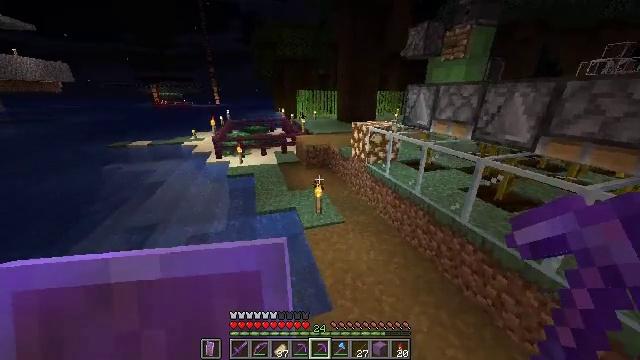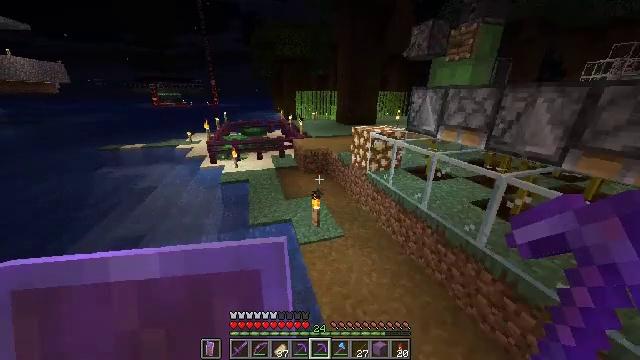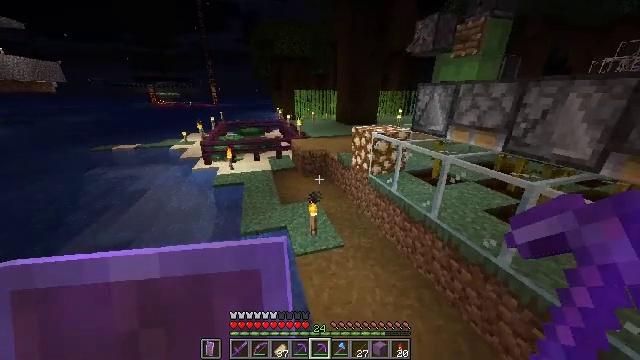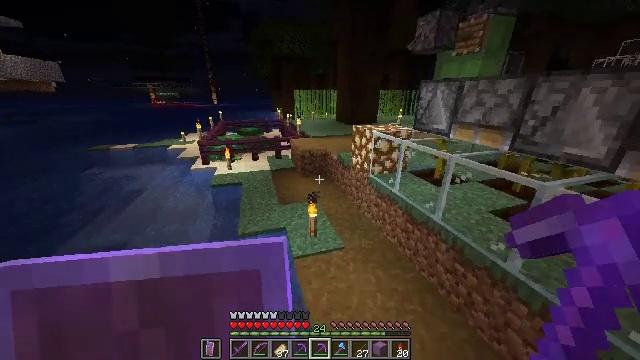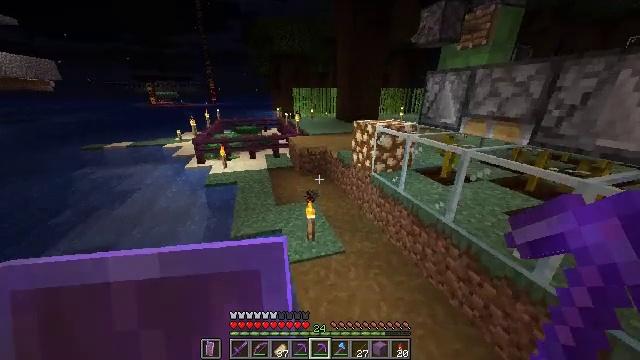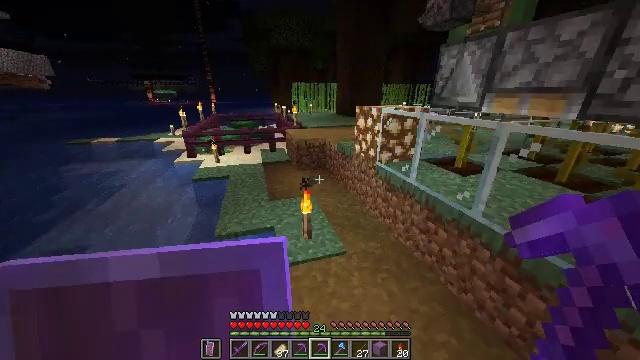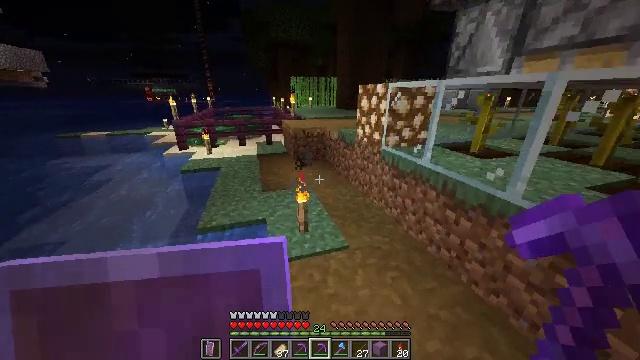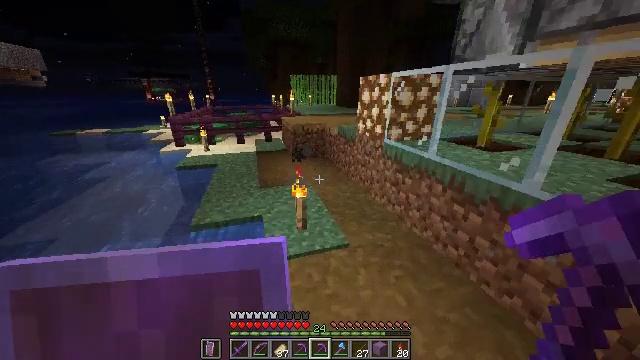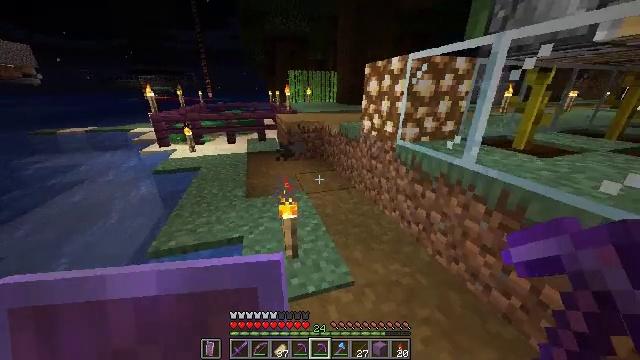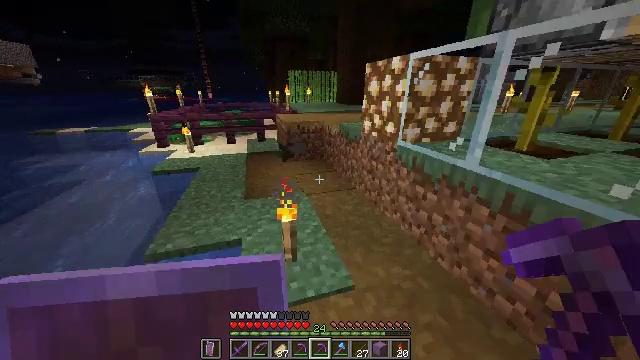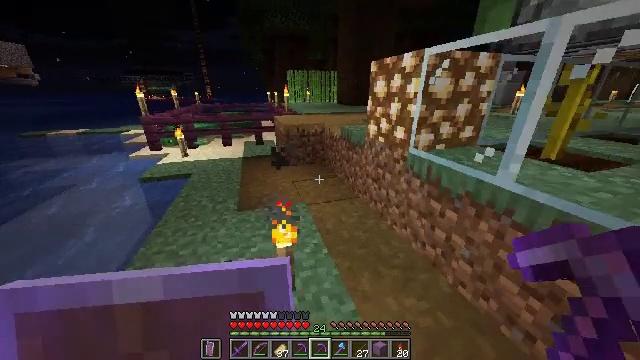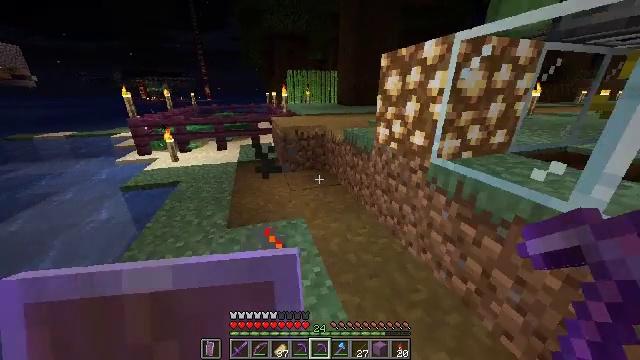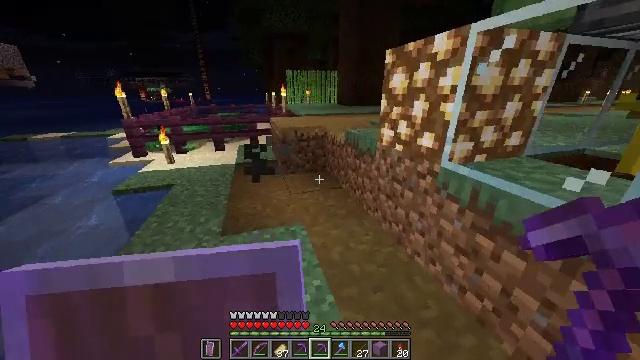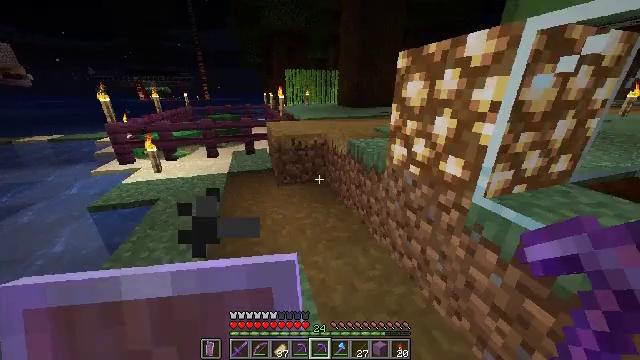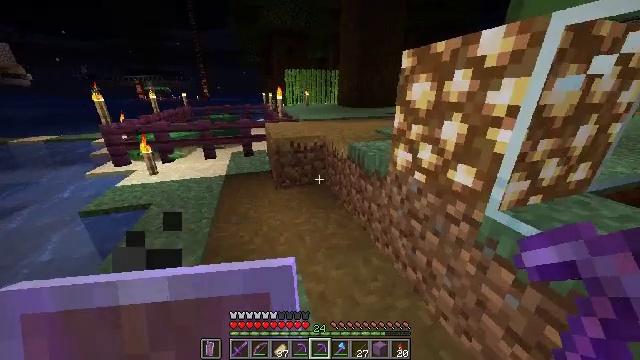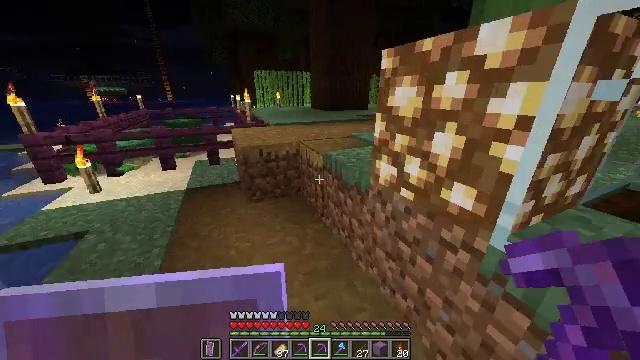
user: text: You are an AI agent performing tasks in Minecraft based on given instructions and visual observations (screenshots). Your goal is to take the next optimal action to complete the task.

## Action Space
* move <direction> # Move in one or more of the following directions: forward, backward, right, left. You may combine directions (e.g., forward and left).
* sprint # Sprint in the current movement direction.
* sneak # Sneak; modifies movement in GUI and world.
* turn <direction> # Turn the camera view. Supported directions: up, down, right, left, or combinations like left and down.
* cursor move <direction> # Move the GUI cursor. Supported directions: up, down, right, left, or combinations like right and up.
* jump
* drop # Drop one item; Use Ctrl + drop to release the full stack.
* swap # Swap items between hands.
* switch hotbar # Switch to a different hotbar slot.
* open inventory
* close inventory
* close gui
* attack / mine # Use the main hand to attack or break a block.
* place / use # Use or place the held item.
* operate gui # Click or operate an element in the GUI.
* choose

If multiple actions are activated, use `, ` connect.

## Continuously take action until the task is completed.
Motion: motion action
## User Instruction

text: Get magenta dye from the crafting table.
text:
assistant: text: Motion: move forward, sprint
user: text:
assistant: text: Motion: move forward, sprint
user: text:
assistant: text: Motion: move forward, sprint
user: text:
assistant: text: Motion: move forward, sprint
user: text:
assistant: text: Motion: move forward, sprint
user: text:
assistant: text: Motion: move forward, sprint
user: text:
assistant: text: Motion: move forward, sprint
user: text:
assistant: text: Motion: move forward, sprint
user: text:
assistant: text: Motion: move forward, sprint
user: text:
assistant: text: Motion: move forward, sprint
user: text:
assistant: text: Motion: move forward, sprint
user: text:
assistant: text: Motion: move forward, sprint
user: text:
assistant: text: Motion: move forward, sprint
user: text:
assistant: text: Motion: move forward, sprint
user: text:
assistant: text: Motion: move forward, sprint, turn right
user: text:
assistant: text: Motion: move forward, sprint, turn right
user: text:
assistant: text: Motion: move forward, sprint
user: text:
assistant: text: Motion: move forward, sprint
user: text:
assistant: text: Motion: move forward, sprint
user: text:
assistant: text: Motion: move forward, sprint
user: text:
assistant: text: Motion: move forward, sprint
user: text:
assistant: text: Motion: move forward, sprint, turn right, jump
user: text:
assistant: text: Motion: move forward, sprint, turn right, jump
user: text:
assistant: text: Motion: move forward, sprint, turn right, jump
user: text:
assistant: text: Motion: move forward, sprint, turn right, jump
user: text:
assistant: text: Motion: move forward, sprint, jump
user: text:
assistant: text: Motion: move forward, sprint, turn right
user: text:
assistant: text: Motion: move forward, sprint, turn right and up
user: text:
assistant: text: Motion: move forward, sprint, turn right and up
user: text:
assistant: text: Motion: move forward, sprint, turn right